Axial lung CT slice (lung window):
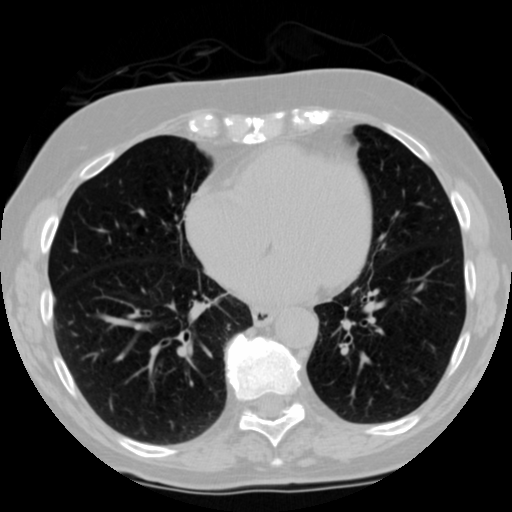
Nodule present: no